You are looking at the raw vibration waveform of a rotating shaft. Diagnose the rotating machine from this image, choosing from: normal, misalignment, unbalance, looseness.
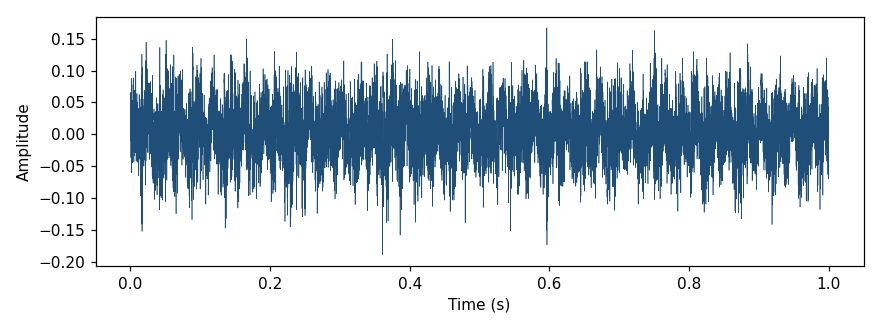
Answer: looseness